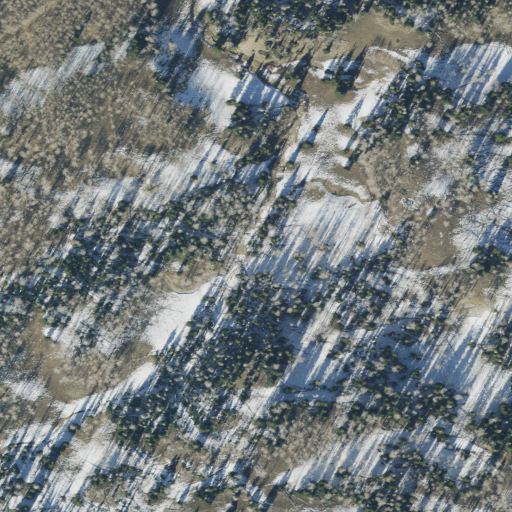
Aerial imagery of valley in Utah named Seeley Canyon containing deciduous forest, mixed forest, evergreen forest, and shrub